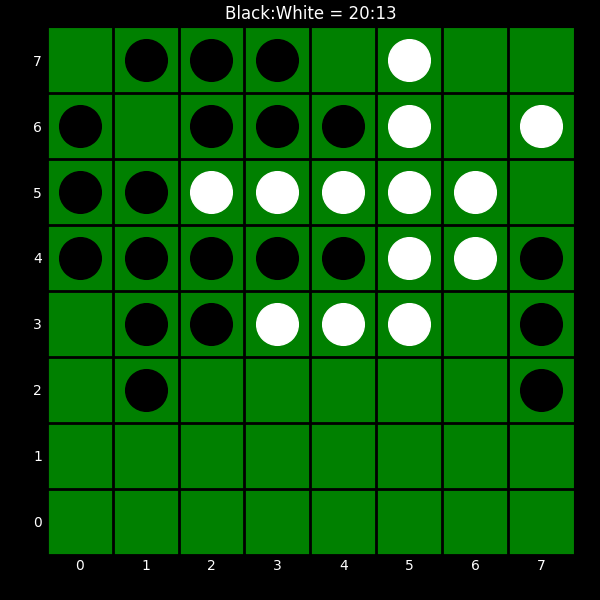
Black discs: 20
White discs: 13